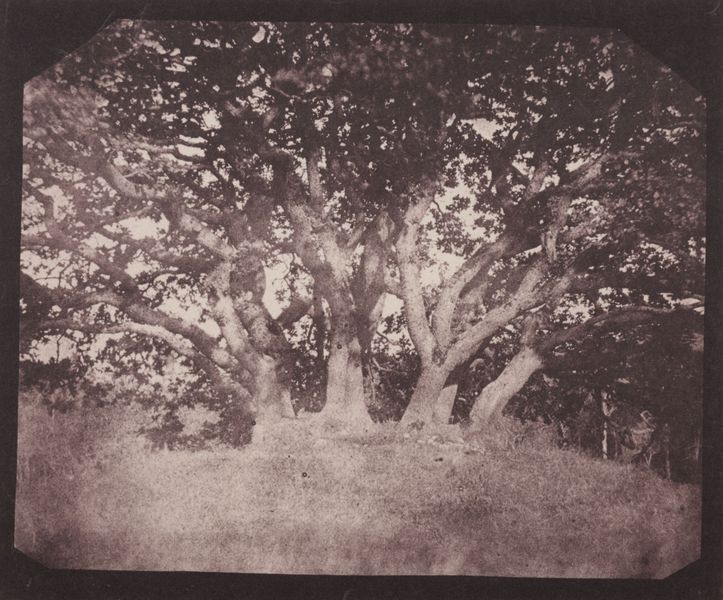
Titel: Eiche im Park von Carclew
Künstler: William Henry Fox Talbot
Standort: Lacock (UK)
Institution: Sammlung Lacock
Schlagwörter: baum, blätter, dunkel, himmel, laub, schatten, wasser, weiß, baumstämme, bäume, landschaft, ufer, äste, ausschnitt, braun, grau, hell, holz, licht, schwarz, gras, rasen, wiese, alt, mensch, rahmen, ast, baumstamm, halme, hügel, natur, spiegelung, stamm, zweige, sonne, boden, blatt, krone, wald, rund, sommer, perspektive, hang, halm, weis, sepia, querformat, stämme, lciht, baumkrone, leuchten, unscharf, foto, fotografie, photographie, vier, lichtung, schwarz-weiß, kuppe, gross, photo, ecken, verschwommen, baumgruppe, tree, geäst, rinde, blattwerk, nature, dicht, fleckig, eiche, knorrig, büschel, abzug, astgabel, aufnahme, fot, leaves, schwar-weiss, riesig, astgabeln, daguerrotypie, verzweigt, riese, blurred, photogaphie, verwaschen, lichtbild, photography, schwarzweißfoto, funkeln, grasnarbe, zweibe, laubdach, passepartou, sepia colours